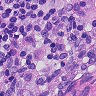
Metastatic tissue present: no